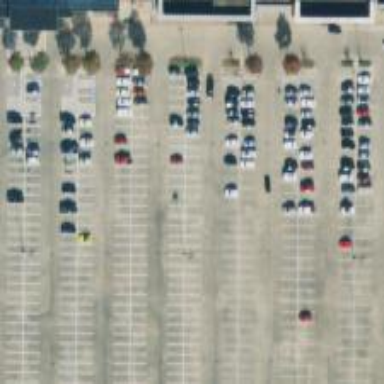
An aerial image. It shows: Parking space.